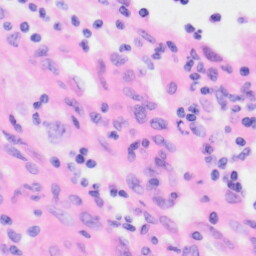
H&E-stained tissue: Kidney